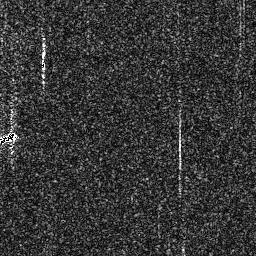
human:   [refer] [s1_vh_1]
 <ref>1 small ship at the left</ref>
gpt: <box>[[0, 50, 6, 56, 0]]</box>